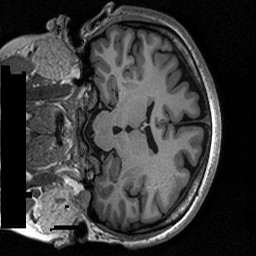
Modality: T1w
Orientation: coronal